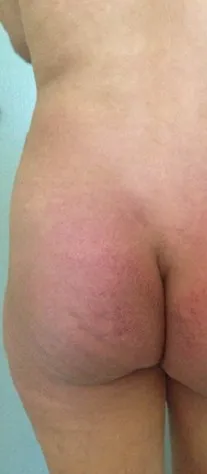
DM showing erythema of the external face of the thighs.
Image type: medical_photograph (skin_photograph)